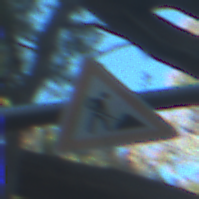
Verkehrszeichen: Arbeitsstelle
Umgebung: Outdoor, Nature
Tageszeit: MorningAfternoon
Wetter: Clear
Licht: Natural
Jahreszeit: NotSpecified
Kontrast: LowContrast